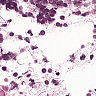
Metastatic tissue present: no